Question: I am trying to add gaussian noise to an image using the pdf model. I have searched for hours but the only thing I get is either imnoise or a manual code as below:
'''
Inoise = Orig_img + (sqrt(variance)*randn(size(Orig_img)) + mean);
'''
The pdf for gausssian noise is:

Any way I can use this to generate noise in an image
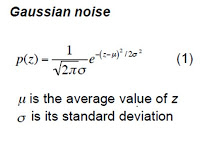
Answer: So the only solution (and correct one) found is
'''
Inoise = Orig_img + (sqrt(variance)*randn(size(Orig_img)) + mean);
'''
pdf are only meant to see the noise shape, pattern etc.